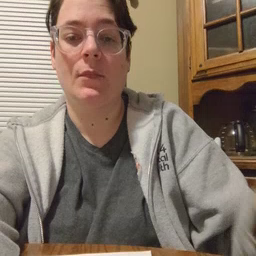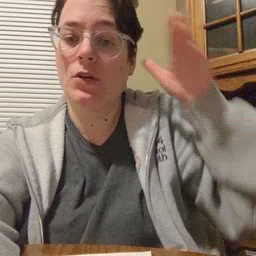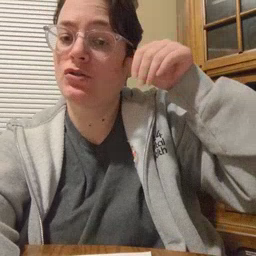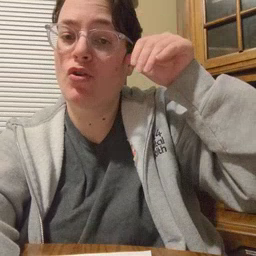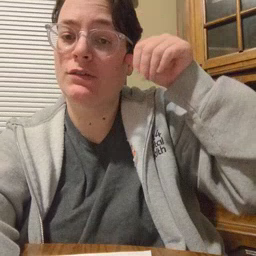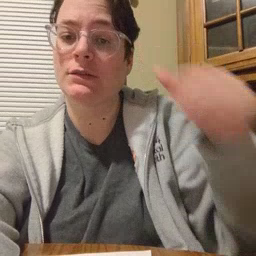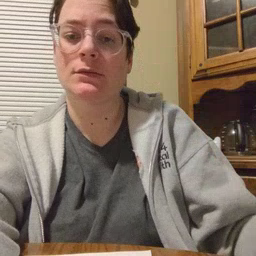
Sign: donkey